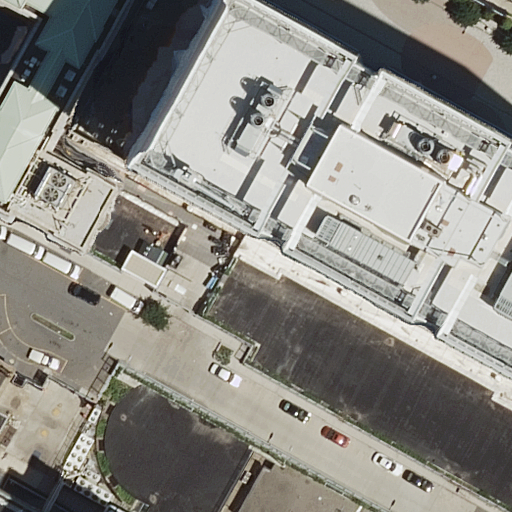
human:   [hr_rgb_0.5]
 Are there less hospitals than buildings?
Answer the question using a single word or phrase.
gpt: yes

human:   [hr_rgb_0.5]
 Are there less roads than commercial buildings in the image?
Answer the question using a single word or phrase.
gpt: no

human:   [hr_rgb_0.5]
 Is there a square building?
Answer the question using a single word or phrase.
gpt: no

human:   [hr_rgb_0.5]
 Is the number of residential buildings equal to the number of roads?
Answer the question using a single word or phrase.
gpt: no

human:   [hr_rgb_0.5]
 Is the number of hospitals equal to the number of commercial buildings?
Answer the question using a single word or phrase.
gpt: no

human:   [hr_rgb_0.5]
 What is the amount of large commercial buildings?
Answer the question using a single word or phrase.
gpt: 0

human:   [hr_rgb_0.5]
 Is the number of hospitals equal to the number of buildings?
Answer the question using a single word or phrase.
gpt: no

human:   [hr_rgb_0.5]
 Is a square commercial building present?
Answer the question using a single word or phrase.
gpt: no

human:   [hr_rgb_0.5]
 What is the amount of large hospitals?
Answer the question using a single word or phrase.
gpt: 1

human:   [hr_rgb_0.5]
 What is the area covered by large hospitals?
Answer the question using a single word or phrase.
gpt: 2744m2

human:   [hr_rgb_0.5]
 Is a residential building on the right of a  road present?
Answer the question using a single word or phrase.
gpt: yes

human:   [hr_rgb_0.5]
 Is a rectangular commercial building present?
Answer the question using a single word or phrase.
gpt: no

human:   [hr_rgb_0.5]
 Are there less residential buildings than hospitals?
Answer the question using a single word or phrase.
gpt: no

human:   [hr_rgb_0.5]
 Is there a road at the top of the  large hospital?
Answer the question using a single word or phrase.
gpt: yes

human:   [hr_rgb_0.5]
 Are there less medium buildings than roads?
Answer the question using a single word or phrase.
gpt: yes

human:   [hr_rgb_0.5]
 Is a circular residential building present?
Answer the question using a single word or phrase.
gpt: no

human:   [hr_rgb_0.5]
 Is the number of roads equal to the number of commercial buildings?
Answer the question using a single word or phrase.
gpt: no

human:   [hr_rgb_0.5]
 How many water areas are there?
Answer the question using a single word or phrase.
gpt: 0

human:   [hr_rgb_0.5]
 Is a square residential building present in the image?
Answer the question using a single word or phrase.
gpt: no

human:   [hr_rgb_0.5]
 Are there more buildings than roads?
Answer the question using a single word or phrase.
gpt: yes

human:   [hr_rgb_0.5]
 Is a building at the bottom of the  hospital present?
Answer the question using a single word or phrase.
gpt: no

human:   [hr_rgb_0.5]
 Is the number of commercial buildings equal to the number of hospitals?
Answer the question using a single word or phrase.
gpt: no

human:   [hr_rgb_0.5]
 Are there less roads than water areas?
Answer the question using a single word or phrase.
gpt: no

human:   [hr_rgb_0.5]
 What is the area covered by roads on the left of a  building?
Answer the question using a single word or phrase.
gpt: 0m2

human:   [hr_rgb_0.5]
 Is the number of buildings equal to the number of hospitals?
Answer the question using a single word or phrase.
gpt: no

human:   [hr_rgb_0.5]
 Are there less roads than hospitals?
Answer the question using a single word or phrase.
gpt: no

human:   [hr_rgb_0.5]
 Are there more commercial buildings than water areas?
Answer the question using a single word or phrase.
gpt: no

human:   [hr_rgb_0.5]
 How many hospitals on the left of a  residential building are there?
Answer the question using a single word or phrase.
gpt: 1

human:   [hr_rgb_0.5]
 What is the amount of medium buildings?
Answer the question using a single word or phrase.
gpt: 1

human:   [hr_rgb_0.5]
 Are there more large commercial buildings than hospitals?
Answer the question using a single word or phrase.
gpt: no

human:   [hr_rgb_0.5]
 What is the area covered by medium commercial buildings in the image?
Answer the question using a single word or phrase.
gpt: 0m2

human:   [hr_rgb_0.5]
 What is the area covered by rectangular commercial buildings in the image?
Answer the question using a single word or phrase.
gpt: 0m2

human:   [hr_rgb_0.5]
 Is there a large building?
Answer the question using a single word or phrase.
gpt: yes

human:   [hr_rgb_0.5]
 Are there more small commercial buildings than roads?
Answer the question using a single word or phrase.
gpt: no

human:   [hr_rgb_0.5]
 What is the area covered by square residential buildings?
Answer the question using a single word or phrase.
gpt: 0m2

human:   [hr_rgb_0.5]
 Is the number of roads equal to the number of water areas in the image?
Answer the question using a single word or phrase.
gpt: no